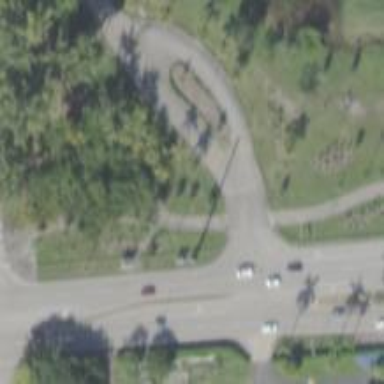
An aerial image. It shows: Asphalt cycleway with uncontrolled crossing.